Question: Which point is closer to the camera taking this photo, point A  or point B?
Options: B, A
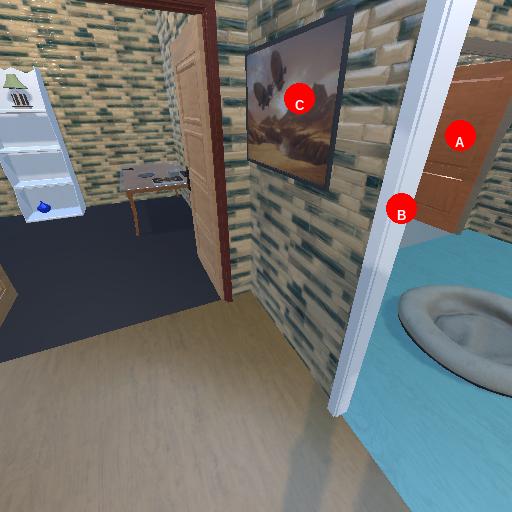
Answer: B